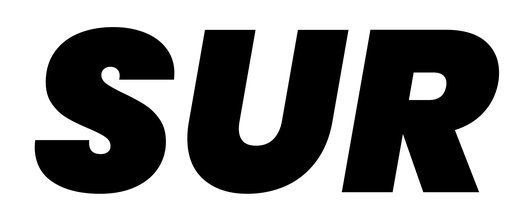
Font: Poppins-BlackItalic